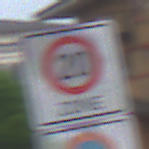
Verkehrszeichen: BeginnZone20
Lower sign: BeginnEingeschraenktesHalteverbotZone
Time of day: MorningAfternoon
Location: Outdoor (Urban)
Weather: Overcast
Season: NotSpecified
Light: Natural